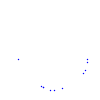
Particle: kaon